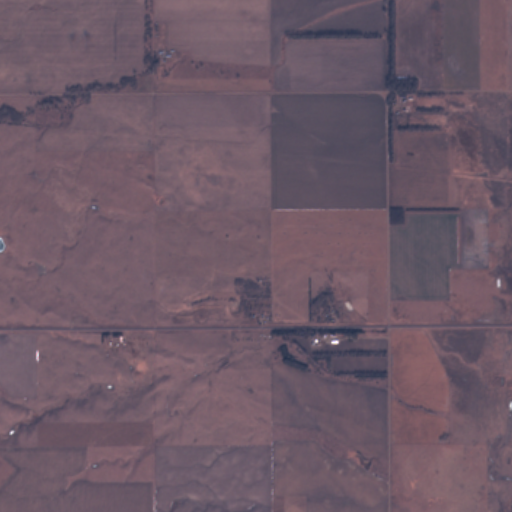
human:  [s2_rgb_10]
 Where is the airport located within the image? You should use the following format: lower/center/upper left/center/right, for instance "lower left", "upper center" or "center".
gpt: The airport is located in the lower left of the image.
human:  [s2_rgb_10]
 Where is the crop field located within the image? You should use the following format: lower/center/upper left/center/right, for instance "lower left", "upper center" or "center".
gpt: There is no crop field in the image.